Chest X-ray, PA view. Patient: 38 years old, sex M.
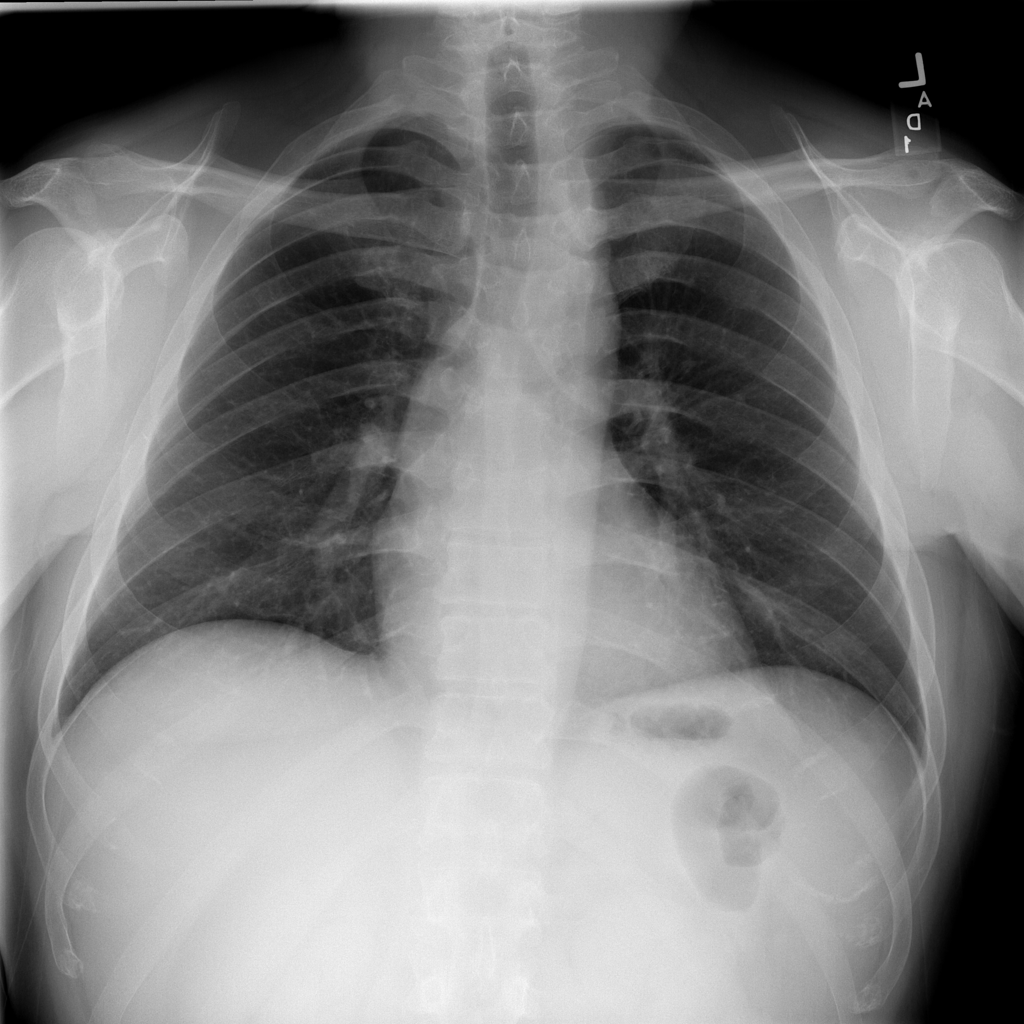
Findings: No Finding